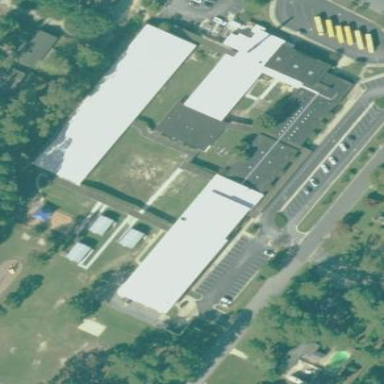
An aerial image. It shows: School building.